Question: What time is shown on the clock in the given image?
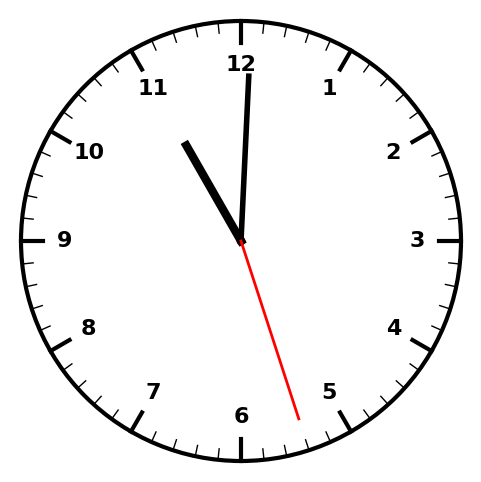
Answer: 11:00:27